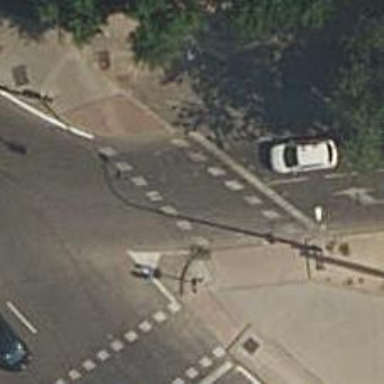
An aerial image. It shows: Road crossing with traffic signals.